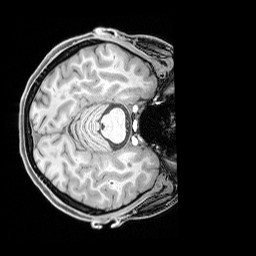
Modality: T1w
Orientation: axial
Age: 33
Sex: female
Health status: healthy
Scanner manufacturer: siemens
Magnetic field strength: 3 T
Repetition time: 1.65 s
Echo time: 0.00182 s